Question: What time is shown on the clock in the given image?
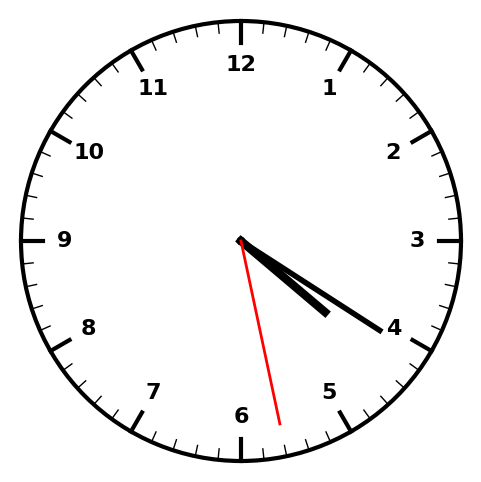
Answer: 04:20:28